Current action and preconditions to check: path_clear

Your task: For each precondition in the list above, predict whether it will hold at this action.

Consider the current scene as observed from the mobile robot's camera, and analyze the predicted future states of all dynamic agents (e.g., people, animals, vehicles, or any moving entities) within the NEXT SECOND.

IMPORTANT: Only answer "very likely" if you are absolutely certain—based on strong, clear evidence—that a dynamic agent will violate the precondition in the predicted future state. Do NOT answer "very likely" for unlikely, ambiguous, or low-probability risks.

Ask yourself for each precondition: Is there a high probability, with clear and convincing evidence, that the predicted future states of any dynamic agent will interfere with the predicted future state of the currently executing action within the NEXT SECOND, causing that precondition to fail?

Assess the risk level based on these predictions. Use "likely" or "very likely" if motions create a clear risk of interference.

Use "neutral" or "improbable" if agents are nearby but their predicted paths are clearly diverging or non-conflicting.

Failure Risk Categories: "very improbable", "improbable", "neutral", "likely", "very likely"

Answer Format: Output ONLY the probability_of_failure value from these categories: "very improbable", "improbable", "neutral", "likely", "very likely"

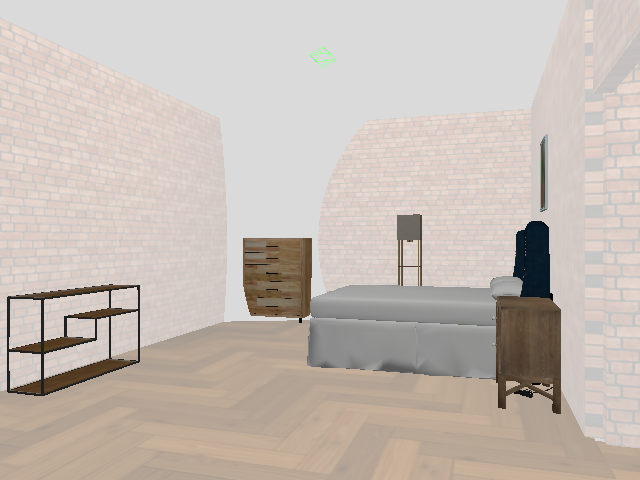

Answer: very improbable